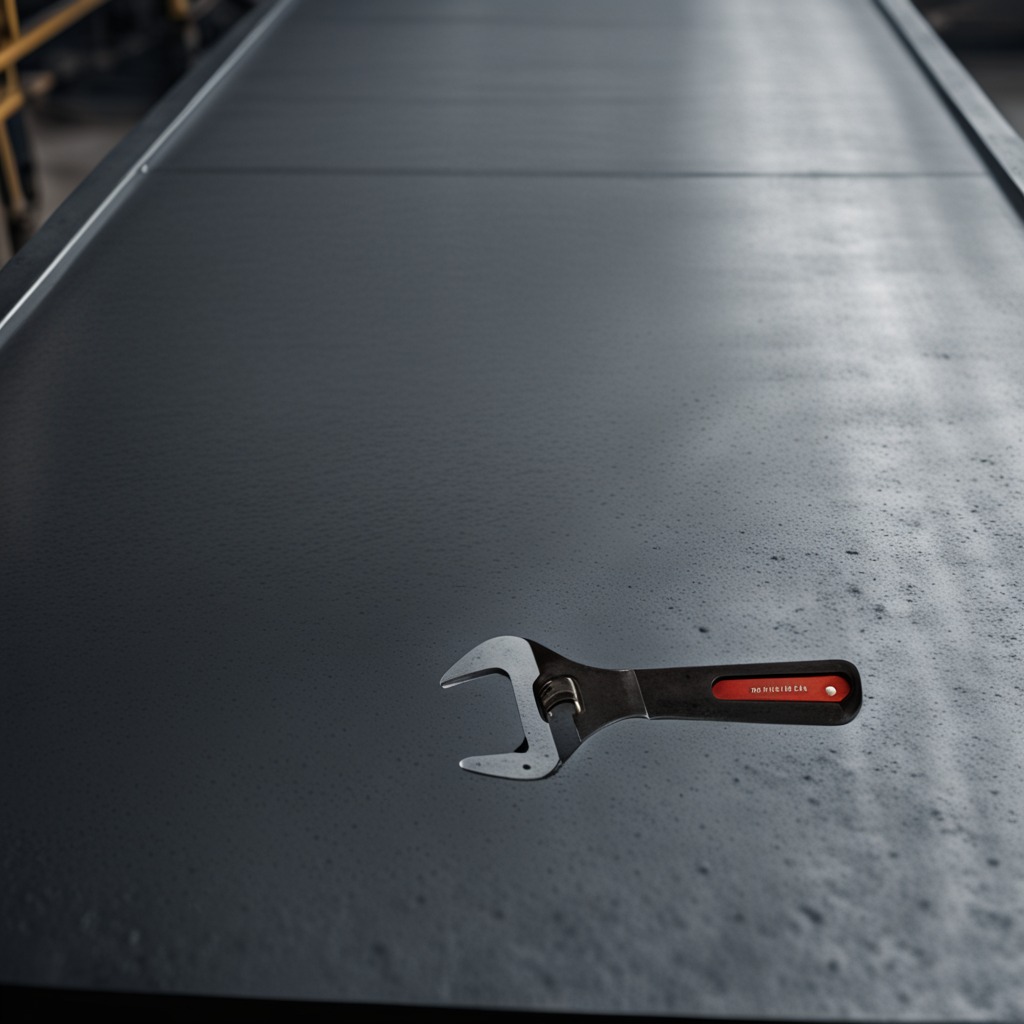
An wrench is lying on the cold steel table in the mining workshop.